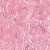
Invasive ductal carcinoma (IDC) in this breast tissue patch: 0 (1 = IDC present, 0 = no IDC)